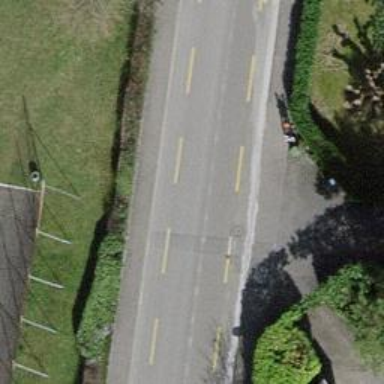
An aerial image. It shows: Residential road with designated cycle lane.